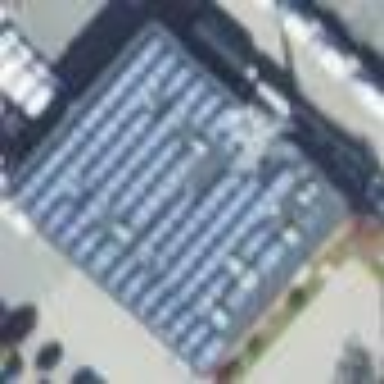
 and it serves as ambulance station with emergency generator."